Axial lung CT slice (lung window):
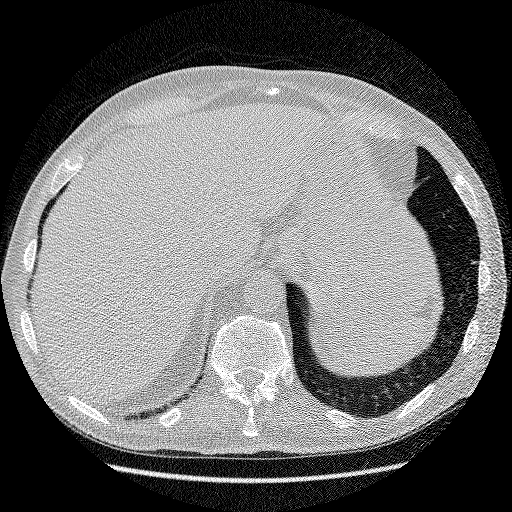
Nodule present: no